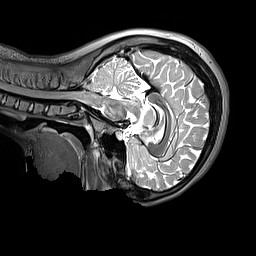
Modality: T2w
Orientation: sagittal
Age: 12
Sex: female
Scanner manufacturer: siemens
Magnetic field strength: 3 T
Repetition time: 3.2 s
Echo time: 0.408 s